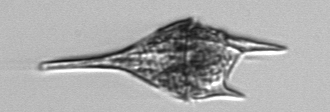
Label: Tripos_lineatus